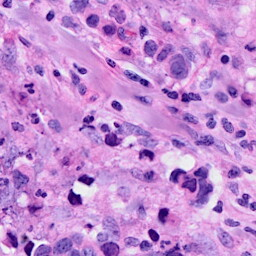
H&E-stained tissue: Breast